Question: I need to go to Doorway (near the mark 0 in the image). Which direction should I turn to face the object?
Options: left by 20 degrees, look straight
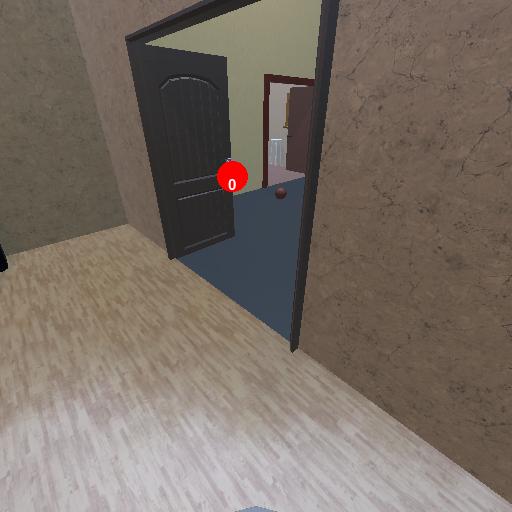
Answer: left by 20 degrees